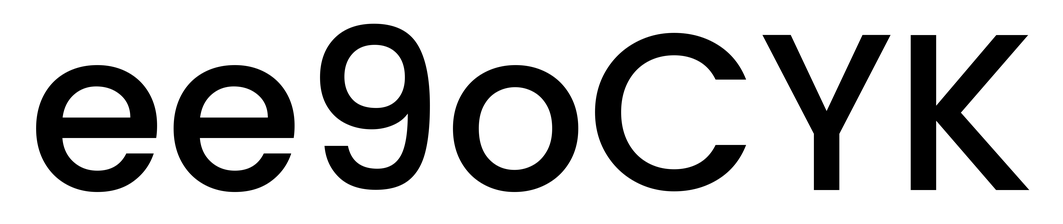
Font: Poppins-Medium